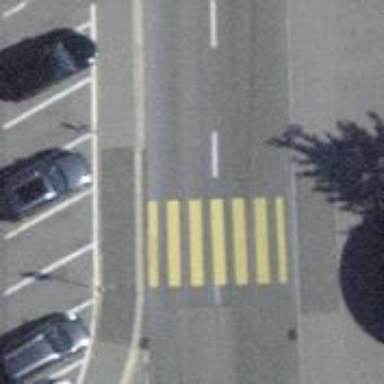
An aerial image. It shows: Kerb barrier.